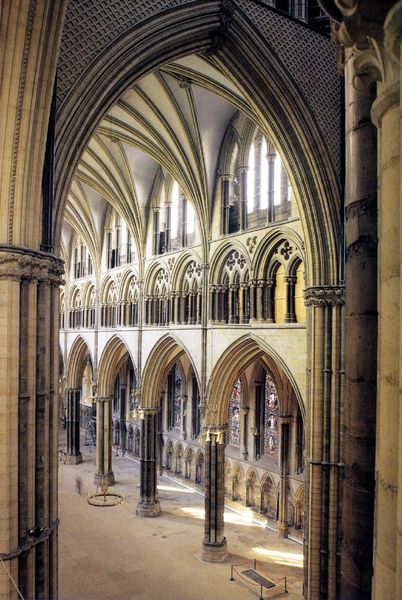
Titel: Kathedrale von Lincoln
Standort: Lincoln, Kathedrale (EU - GB)
Schlagwörter: ocker, braun, fenster, grau, lampe, schwarz, säule, säulen, weiss, stein, kirche, boden, gotik, bogen, halle, bögen, gang, gewölbe, kathedrale, mittelschiff, obergaden, seitenschiff, spitzbogen, gänge, rundgang, gönge